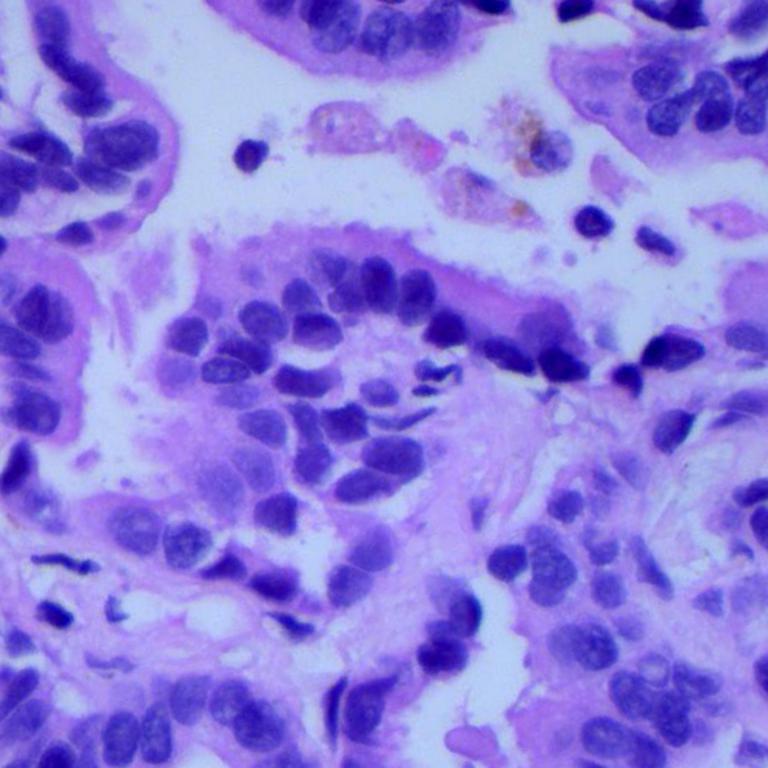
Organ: lung
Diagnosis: adenocarcinomas